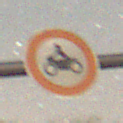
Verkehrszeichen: VerbotKraftraeder
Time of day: Night
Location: Outdoor (Nature)
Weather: Clear
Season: NotSpecified
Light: Natural